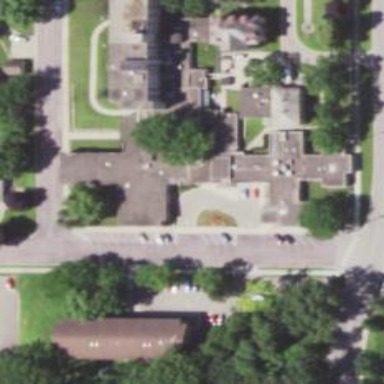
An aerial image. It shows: Nursing home.